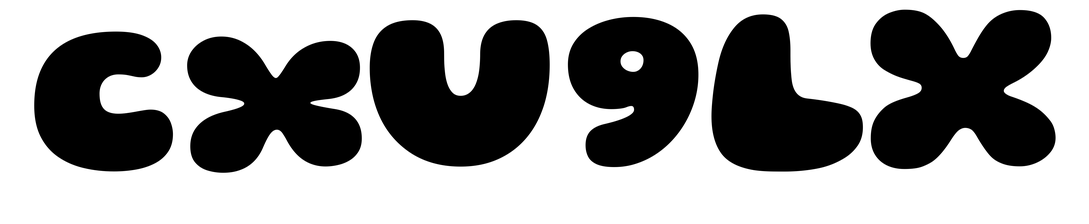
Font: Gluten_Black